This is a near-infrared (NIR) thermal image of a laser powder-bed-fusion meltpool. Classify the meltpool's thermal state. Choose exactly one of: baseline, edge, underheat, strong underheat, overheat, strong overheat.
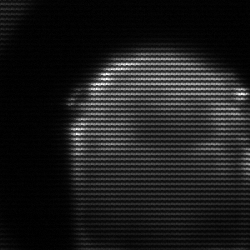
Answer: edge